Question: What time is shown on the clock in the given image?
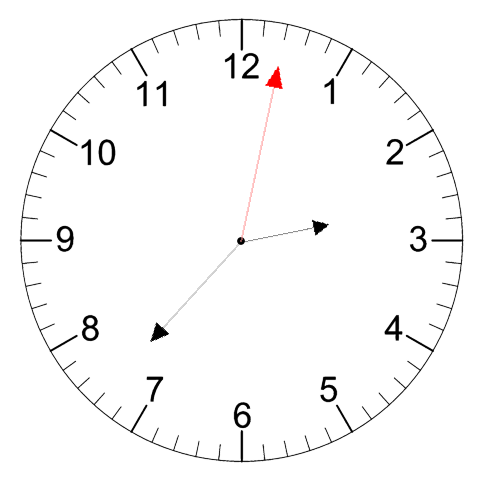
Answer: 02:37:02